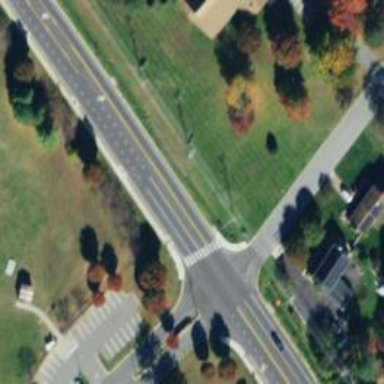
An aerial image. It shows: Marked crossing on asphalt footway.